Chest X-ray:
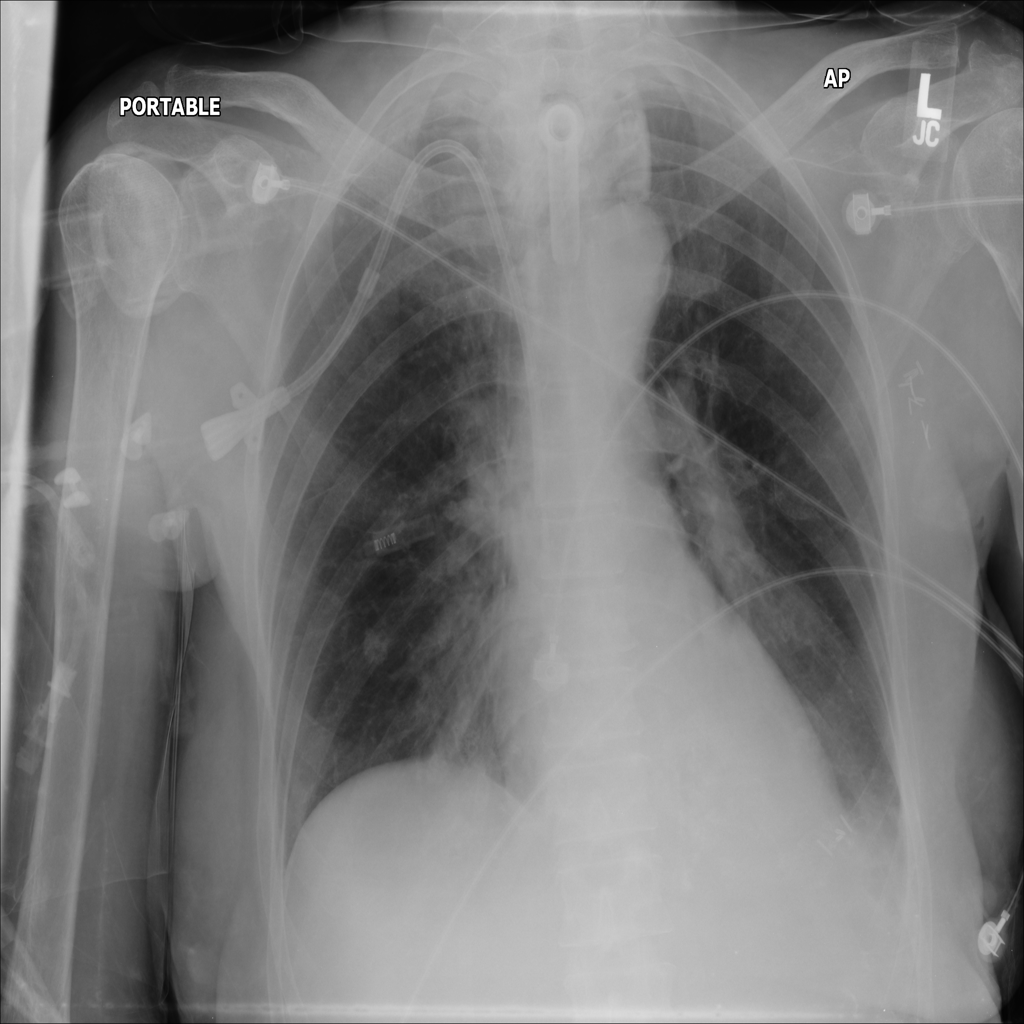
Findings: Calcification, Effusion
No abnormal finding: no